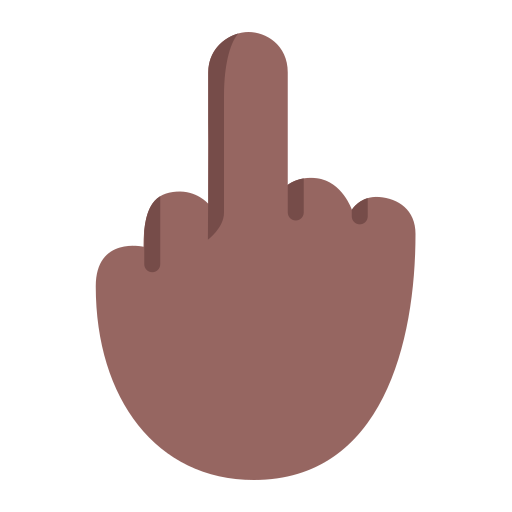
middle finger flat  dark